Question: Bash:
'''
$nohup sleep 10 &
'''
but when I close the terminal:

Any ideas? ideally I want to run Mongodb in the background.
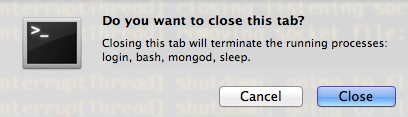
Answer: Interesting. Seems like an issue specific to the default Terminal app. Because for what it's worth, <URL>
In many ways, iTerm2 it's better than the default terminal. You should give it a try!